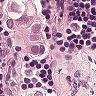
Metastatic tissue present: yes